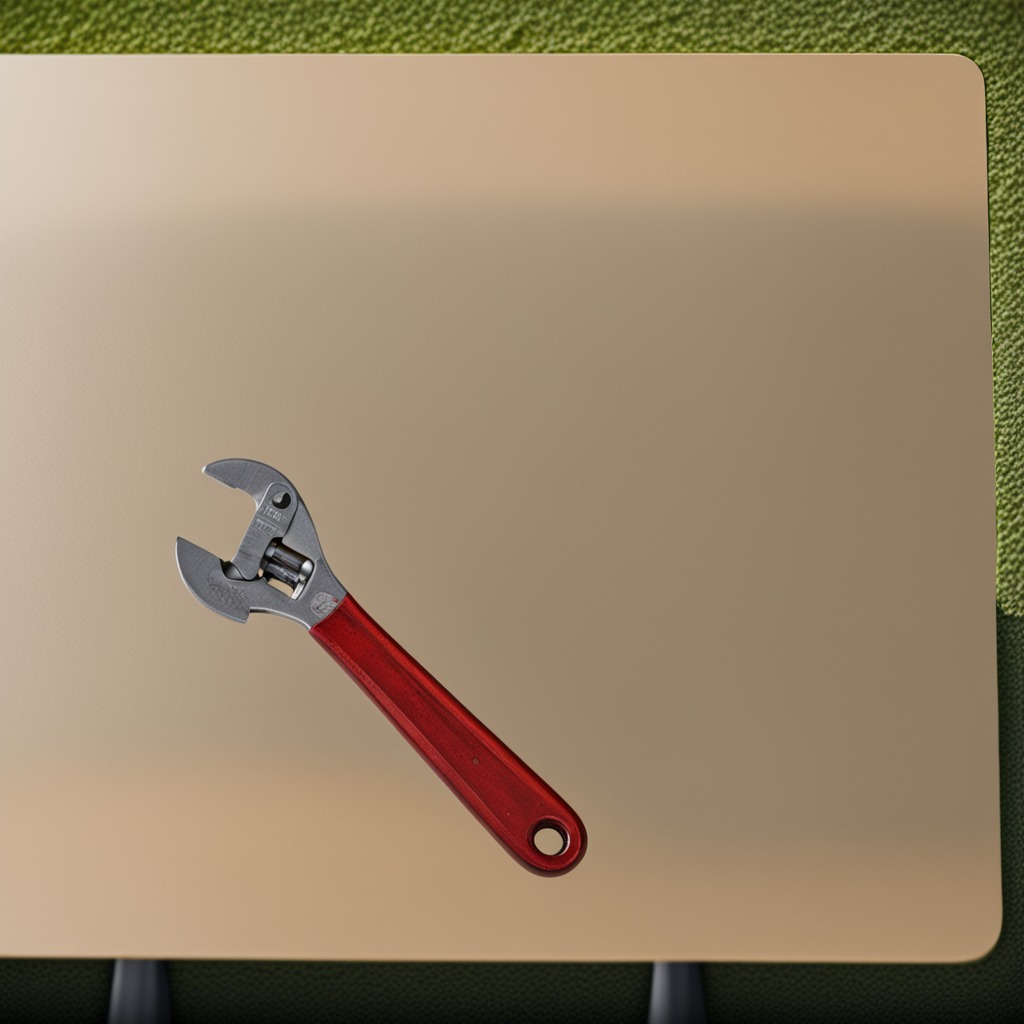
An wrench is lying on the table.